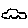
Label: car